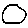
Label: circle